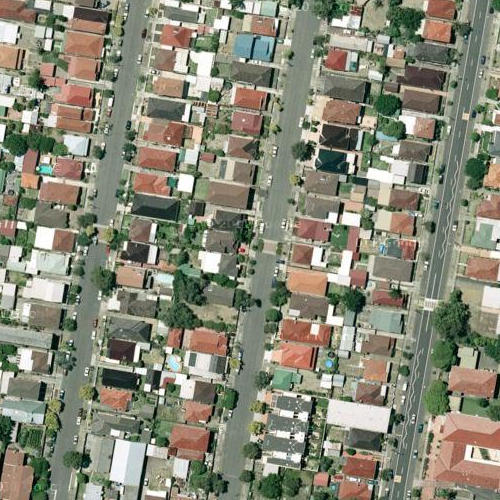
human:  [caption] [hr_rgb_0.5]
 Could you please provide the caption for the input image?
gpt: Many houses arranged in lines while many plants on the roadside .

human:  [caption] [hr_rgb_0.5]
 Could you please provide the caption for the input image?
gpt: Lots of houses with red and orange roofs arranged in lines .

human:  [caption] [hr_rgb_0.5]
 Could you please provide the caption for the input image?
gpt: A town with many houses arranged in lines while some straight roads go through this area .

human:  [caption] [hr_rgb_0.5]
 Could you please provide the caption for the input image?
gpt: A residential area with houses arranged in lines and some straight roads go through this area .

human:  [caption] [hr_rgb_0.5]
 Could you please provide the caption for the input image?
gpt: A residential area with houses arranged in lines and separated by some straight roads .